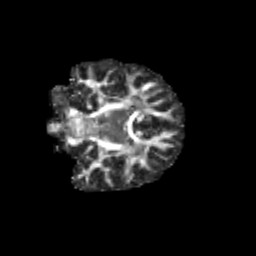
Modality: FA
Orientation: coronal
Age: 13
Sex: female
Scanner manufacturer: siemens
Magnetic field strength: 3 T
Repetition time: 3.8 s
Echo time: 0.07 s